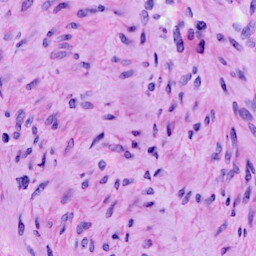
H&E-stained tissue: Cervix